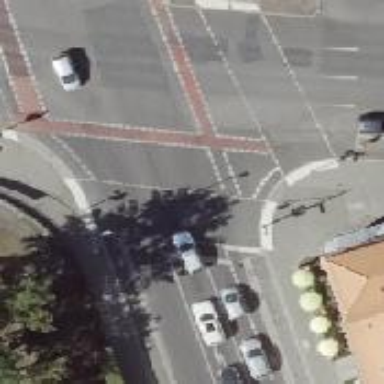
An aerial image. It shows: Crossing with traffic signals.